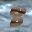
Label: 8